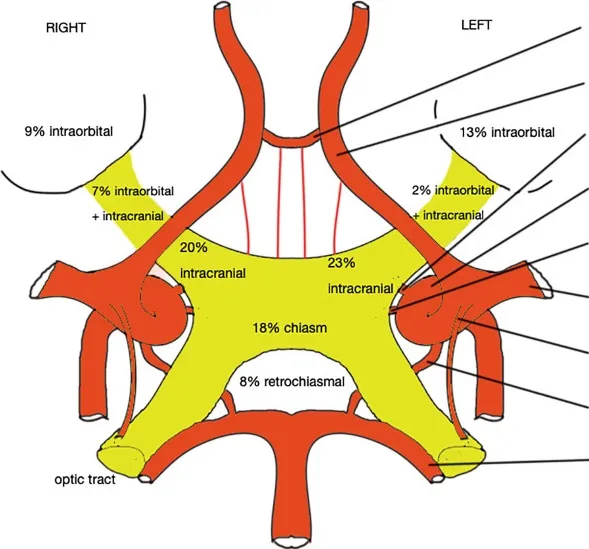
Schematic vascular supply of the optic nerve and chiasm, and the relative distribution of tumors from all available cases (design by E. Vergauwen).
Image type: radiology (ct)